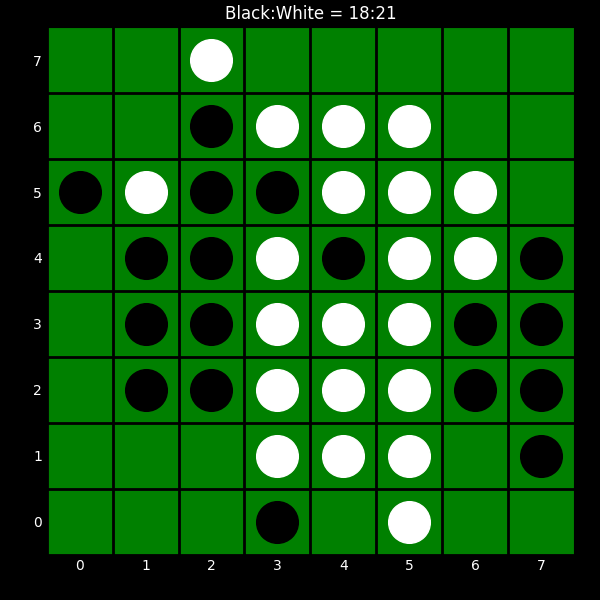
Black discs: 18
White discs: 21